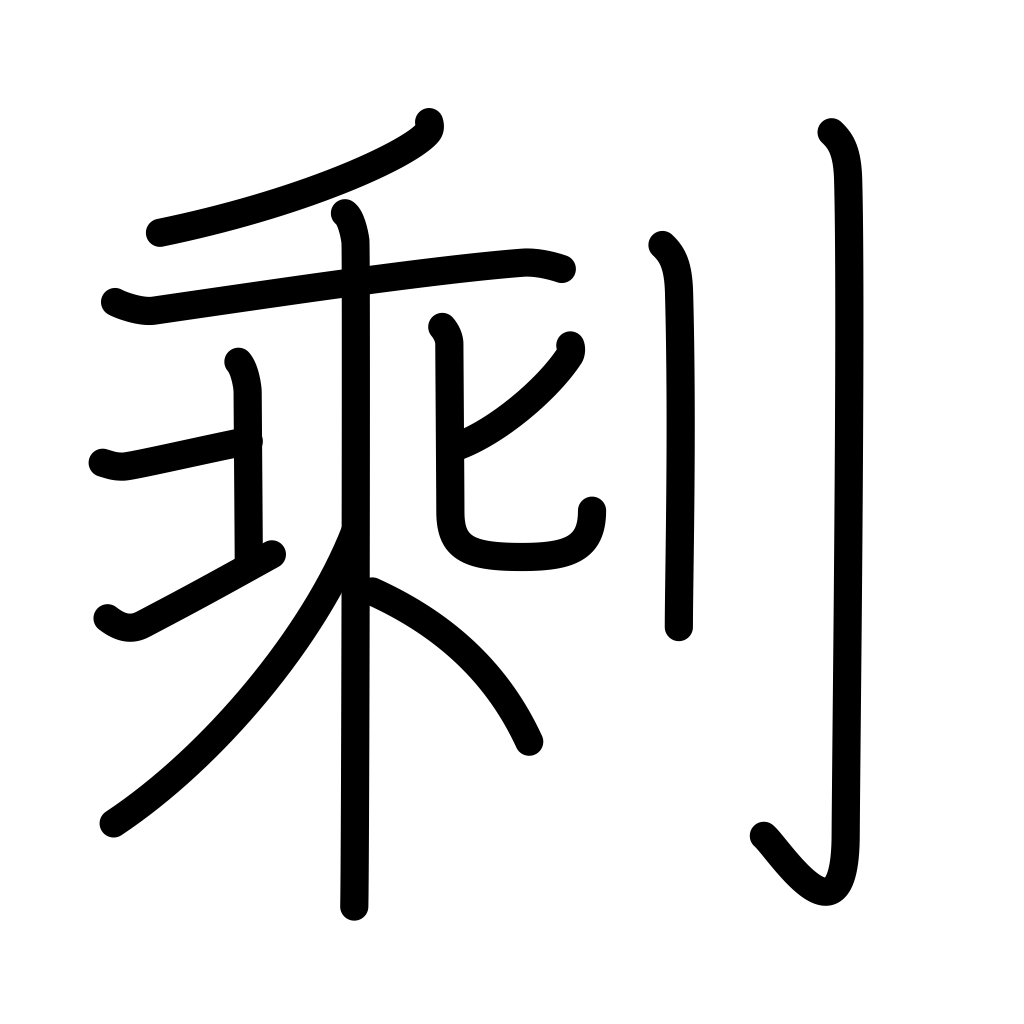
Meaning: leftovers, residue, remains